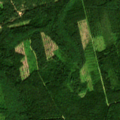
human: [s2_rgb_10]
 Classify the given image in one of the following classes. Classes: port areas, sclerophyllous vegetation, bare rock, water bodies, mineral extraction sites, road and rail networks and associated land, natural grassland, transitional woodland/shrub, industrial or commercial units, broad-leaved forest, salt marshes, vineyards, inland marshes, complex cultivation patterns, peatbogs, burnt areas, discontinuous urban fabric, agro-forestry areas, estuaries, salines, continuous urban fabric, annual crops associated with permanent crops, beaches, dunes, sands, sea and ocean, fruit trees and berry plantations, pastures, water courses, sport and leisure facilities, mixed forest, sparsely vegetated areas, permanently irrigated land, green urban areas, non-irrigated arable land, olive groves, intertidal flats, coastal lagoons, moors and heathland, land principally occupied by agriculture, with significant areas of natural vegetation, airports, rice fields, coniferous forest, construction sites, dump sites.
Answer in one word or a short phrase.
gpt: broad-leaved forest, coniferous forest, mixed forest, transitional woodland/shrub